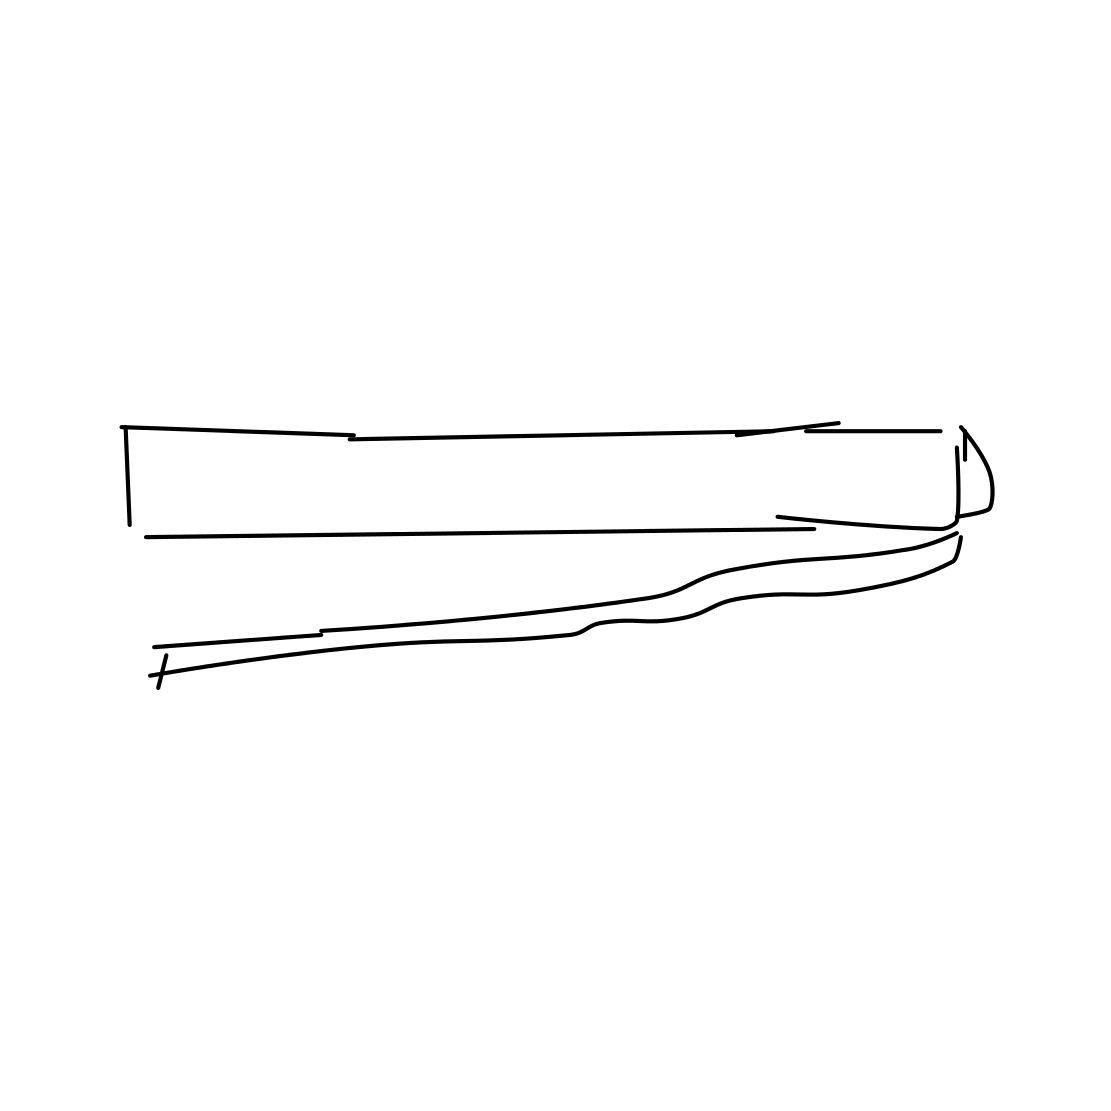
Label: stapler